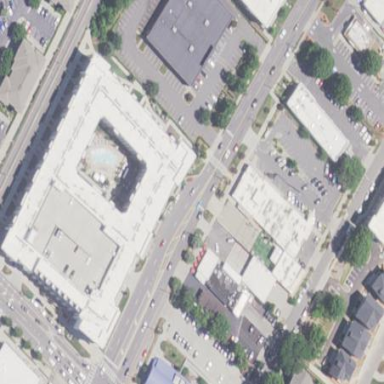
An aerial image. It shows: Retail area.